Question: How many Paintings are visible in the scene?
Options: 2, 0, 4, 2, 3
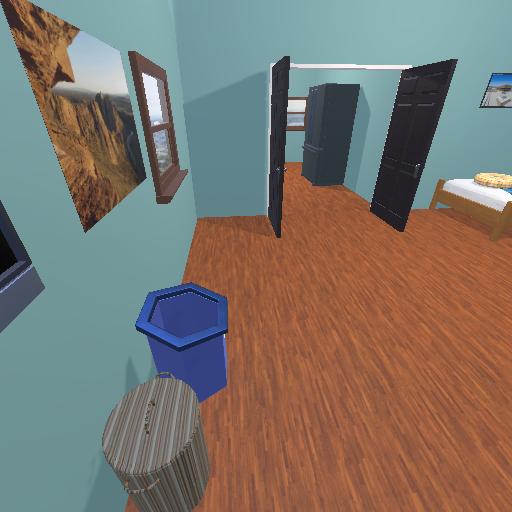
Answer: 2